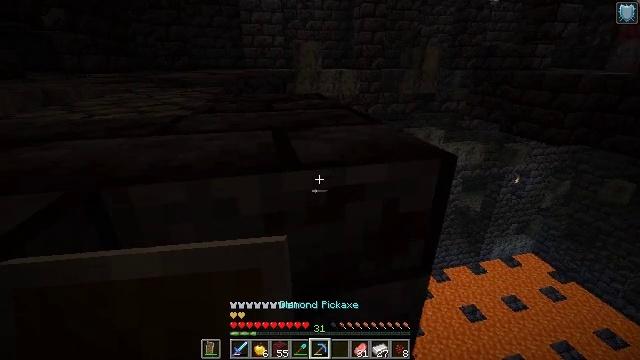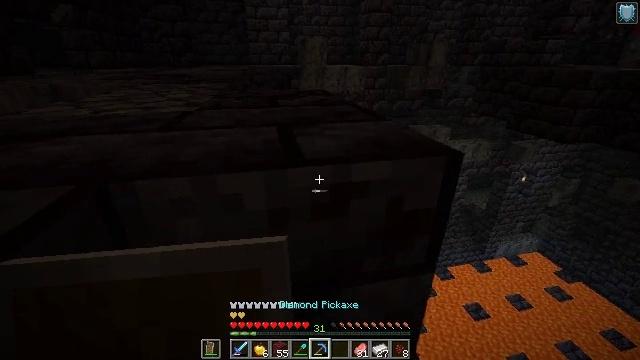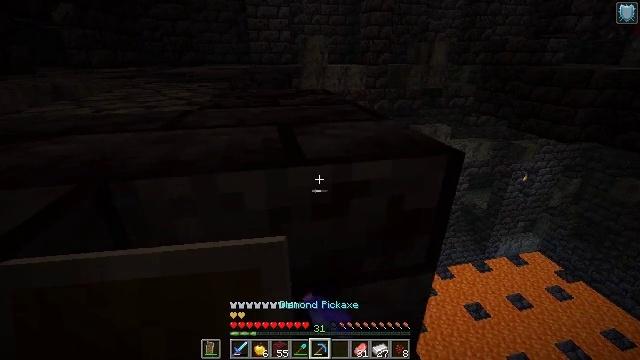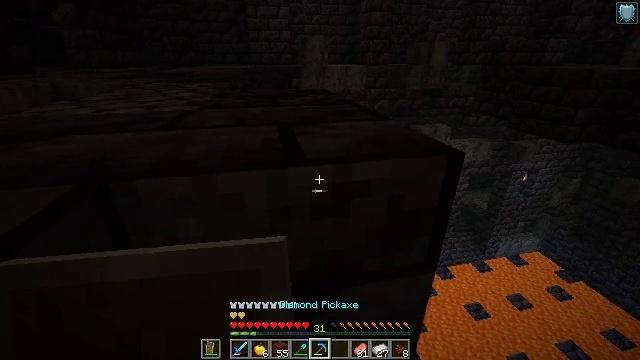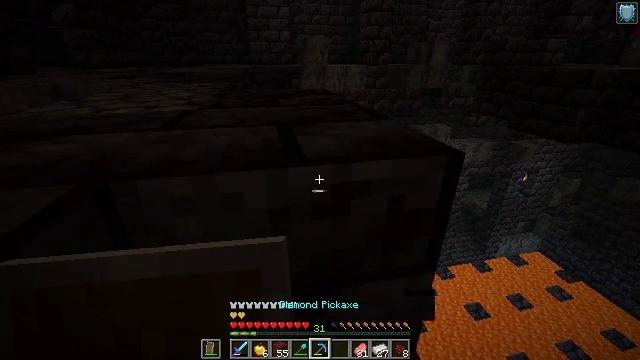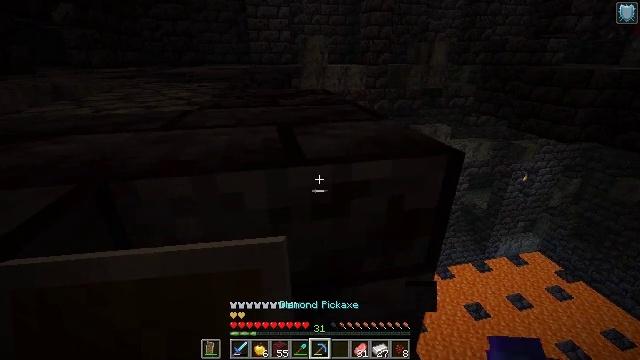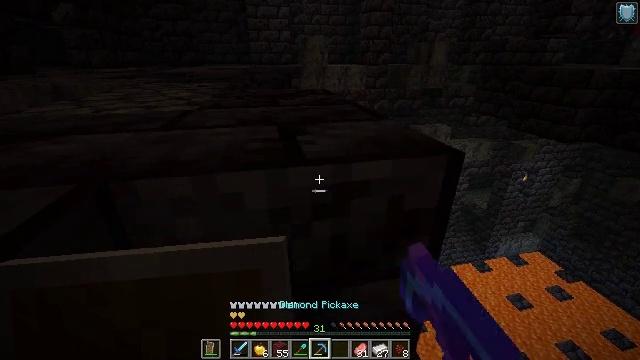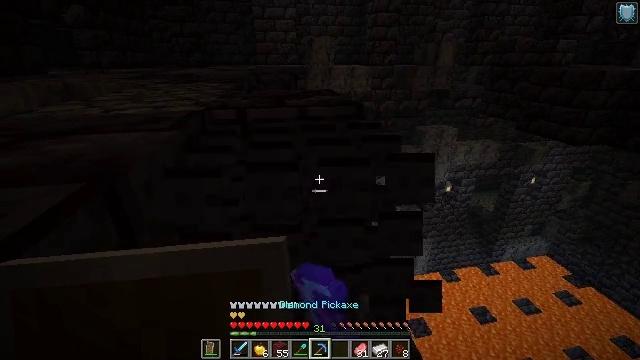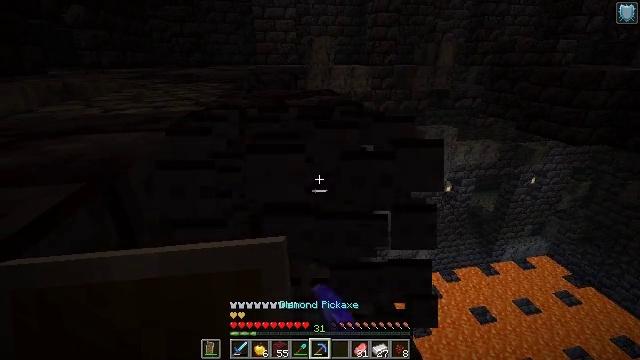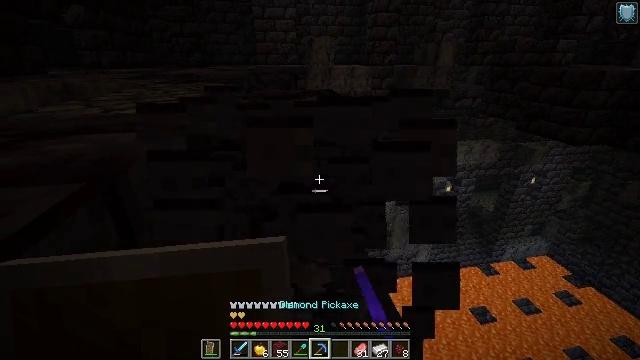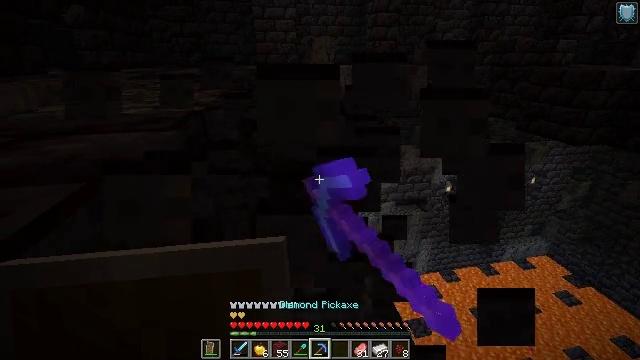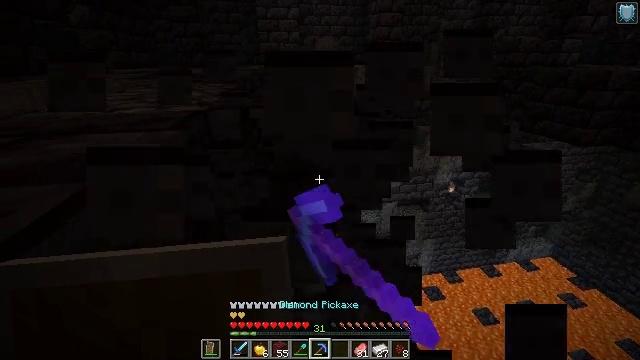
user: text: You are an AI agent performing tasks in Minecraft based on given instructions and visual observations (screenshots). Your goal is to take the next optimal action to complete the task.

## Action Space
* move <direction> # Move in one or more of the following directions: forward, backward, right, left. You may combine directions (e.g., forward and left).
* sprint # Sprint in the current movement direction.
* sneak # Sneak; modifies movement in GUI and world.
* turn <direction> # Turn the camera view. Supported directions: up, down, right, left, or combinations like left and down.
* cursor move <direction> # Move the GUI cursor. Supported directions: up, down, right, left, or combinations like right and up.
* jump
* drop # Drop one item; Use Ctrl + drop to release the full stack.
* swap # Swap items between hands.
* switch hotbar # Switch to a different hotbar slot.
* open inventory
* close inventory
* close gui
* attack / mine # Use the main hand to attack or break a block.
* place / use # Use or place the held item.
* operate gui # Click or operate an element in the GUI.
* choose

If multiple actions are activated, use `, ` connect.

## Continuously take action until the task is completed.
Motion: motion action
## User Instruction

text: Collect polished blackstone bricks by attacking them.
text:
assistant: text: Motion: sneak, turn left, attack / mine
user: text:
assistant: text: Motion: sneak, attack / mine
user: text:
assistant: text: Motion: sneak, attack / mine
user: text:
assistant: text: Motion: sneak, attack / mine
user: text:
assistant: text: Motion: sneak, attack / mine
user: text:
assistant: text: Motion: sneak, attack / mine
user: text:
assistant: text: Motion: sneak, turn left, attack / mine
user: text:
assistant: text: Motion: sneak, attack / mine
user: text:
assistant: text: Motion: sneak, attack / mine
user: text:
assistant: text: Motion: sneak, attack / mine
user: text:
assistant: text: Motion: sneak, attack / mine
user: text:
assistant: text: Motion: sneak, attack / mine